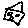
Label: house